Question:
I want to achieve above type of UI using slider... But Slider should stop at only 3 positions
1. Extreme Right
2. Extreme Left
3. Center
Will it be possible to achieve this type of UI using UISlider in iPhone?? How should I achieve it??
I want to achieve same as TrackBar in VB.NET. Is it possible with the UISlider??? or please suggest me some other control/code in iPhone apart from SegmentedControl...
'''
int progressAsInt =(int)(slider.value + 0.5f);
NSString *newText =[[NSString alloc] initWithFormat:@"%d",progressAsInt];
sliderLabel.text = newText;
'''
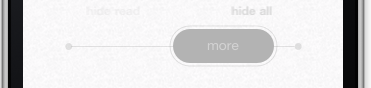
Answer: Look at the documentation for UISlider. The methods you are interested in are setMinimumTrackImage: forState: and setMaximumTrackImage: forState: to set the track, setThumbImage: forState: for the slider thumb
To make it stick at the beginning, middle or end, your viewcontroller should, in the valueChanged method linked to from the slider, determine the appropriate value and then use setValue: animated: to move the slider to the appropriate place. So, if your slider goes from 0 to 2, and the user changes it to 0.75, you assume this should be 1 and set the slider value to that.
Also - turn off the continuous property or the above won't work.